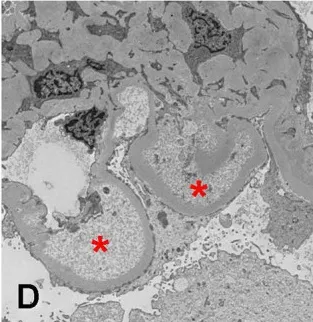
Biopsy findings in patient 2 with diabetic retinopathy and nephropathy treated with bevacizumab and subsequent thrombotic microangiopathy. (D) Ultrastructural analysis revealed glomerular basement membranes which showed prominent subendothelial electron lucent widening with accumulation of flocculent debris (20,000x). Overall, the findings were consistent with acute thrombotic microangiopathy.
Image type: pathology (h&e)